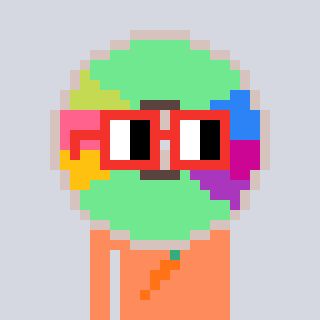
a pixel art character with square red glasses, a cd-shaped head and a peachy-colored body on a cool background